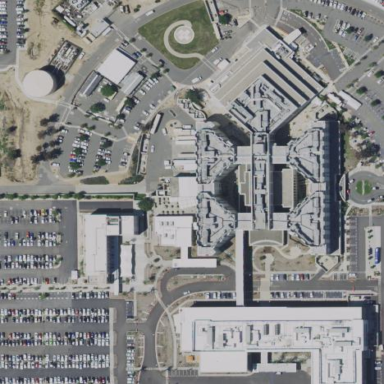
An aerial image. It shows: Hospital providing healthcare services.